Question: I am building a website for one of my clients and they want a function into their website some thing like the following:
when people click the download link, a form will appear ( contact form 7) and after visitors put their details , it will re-directed to the download link.
I able to re-direct to a new page after form submission by using following additional setting to the contact form 7.
'''
on_sent_ok: "location = 'http://example.com/';"
'''

However, They have 10 files , I need to change the re-direction link 10 times to trigger the download for the appropriate file. I can do it by using 10 contact forms which will be very dirty.
For example,
'''
http://example.com/?id=1
http://example.com/?id=2
<?php
$id = $_GET['id'];
$url= "http://example.com/id=?". $id;
?>
'''
is there any way to change the following Location with $url ?
'''
on_sent_ok: "location = 'http://example.com/';"
'''
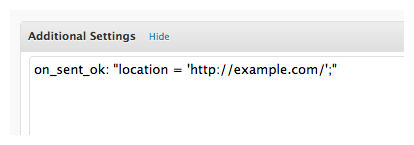
Answer: I have found a way to change the redirection URL dynamically. I have followed the following steps to achieve the dynamic redirection:
1. In contact form 7's Additional setting put the following: on_sent_ok: 'redirect();'
2. We need a hidden field to carry a piece of necessary information. However, Contact form 7 by default do not allow us to create hidden fields. The developer SevenSpark has developed an extension to allow hidden fields in Contact form 7. http://wordpress.org/extend/plugins/contact-form-7-dynamic-text-extension/ please download the plugin and install. you will see two new tags have been generated for the contact form 7. this will allow you to grab the value from $_GET variable. please check the details on plugin page. ex. http://example.com/?foo="bar"
3. Create a template page or exiting page template ok.
4. assign the template to the appropriate page. if you want to use the default template you do not need to create or assign any template.
5. open your template file in an Editor.
6. paste the following code: <script>
function redirect() {
// your hidden field ID
var filename = document.getElementById('redFilename').value;
var url ='';
//alert(document.getElementById('redFilename').value);
if (filename == 'apple')
{
url= 'http://example.com/thankyou/';
}
else if (filename == 'orange')
{
url= 'http://example.com/thankyou_orange/';
}
window.location = url;
}
</script>
7. Now browse the link with GET parameter. ex. http://example.com/?redFilename="apple"
the hidden field of the contact form 7 will capture the redFilename value. if form submission is successful, it will redirect to the <URL> page
Enjoy!!!!